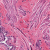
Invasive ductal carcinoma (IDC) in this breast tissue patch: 0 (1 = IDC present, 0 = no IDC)